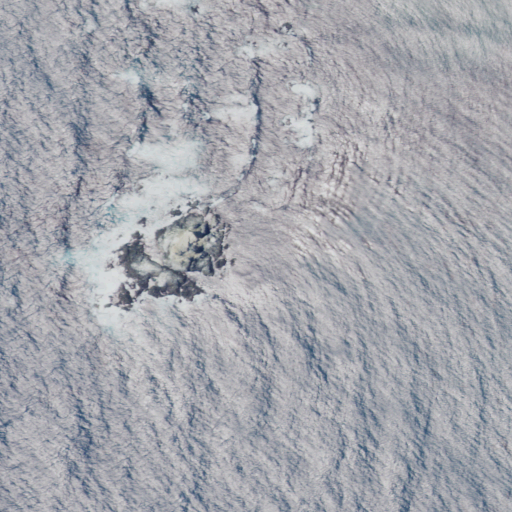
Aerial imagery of island in California named La Cruz Rock containing only open water